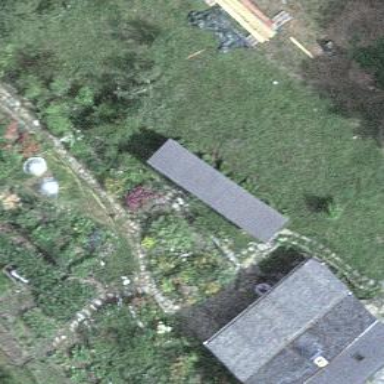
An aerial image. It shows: Shed building.